Question: I enjoy using 'git diff --color-words' to clearly see the words that have changed in a file:

However I want to share that diff with someone without git or a colour terminal for that matter. So does anyone know of a tool or trick that can convert into HTML?
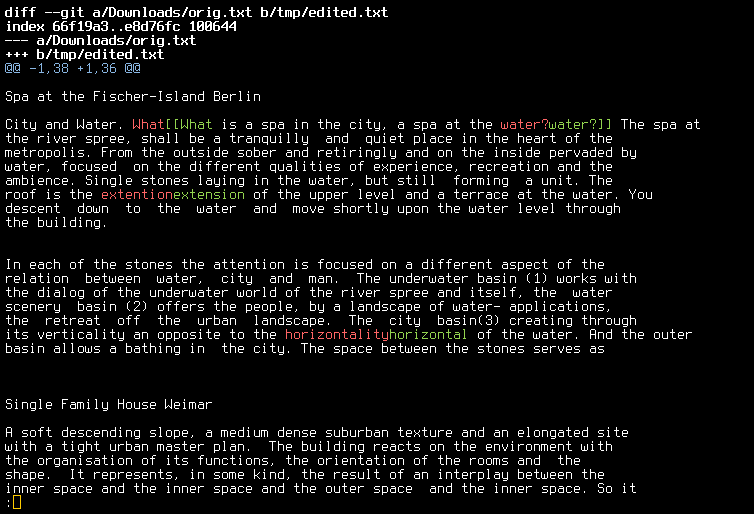
Answer: '''
wget "http://www.pixelbeat.org/scripts/ansi2html.sh" -O /tmp/ansi2html.sh
chmod +x /tmp/ansi2html.sh
git diff --color-words --no-index orig.txt edited.txt | /tmp/ansi2html.sh > 2beshared.html
'''
What I really needed was an <URL>.
NOTE: You might not see any coloration unless you include '--color' or '--color-words', probably because piping causes git diff to exclude colors.
NOTE 2: You may need to install gnu sed and awk, especially if you're on a Mac. Do so with 'brew install gnu-sed gawk'. You may need to add them to your path manually, too, e.g. with 'ln -s /usr/local/Cellar/gnu-sed/4.2.2/bin/gsed /usr/local/bin/'.